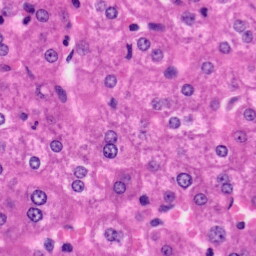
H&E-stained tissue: Liver